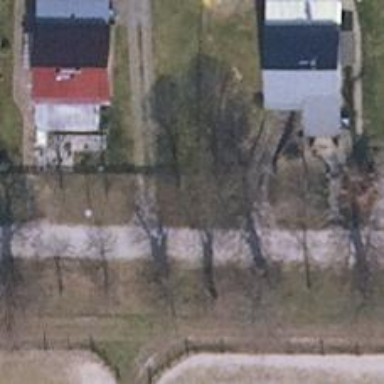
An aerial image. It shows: Row of deciduous broadleaved trees.